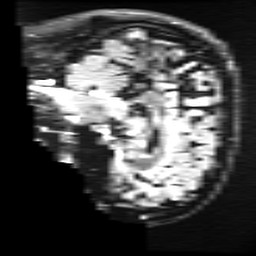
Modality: FLAIR
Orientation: sagittal
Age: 22
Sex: male
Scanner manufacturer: ge
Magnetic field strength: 3 T
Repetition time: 11 s
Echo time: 0.1497 s